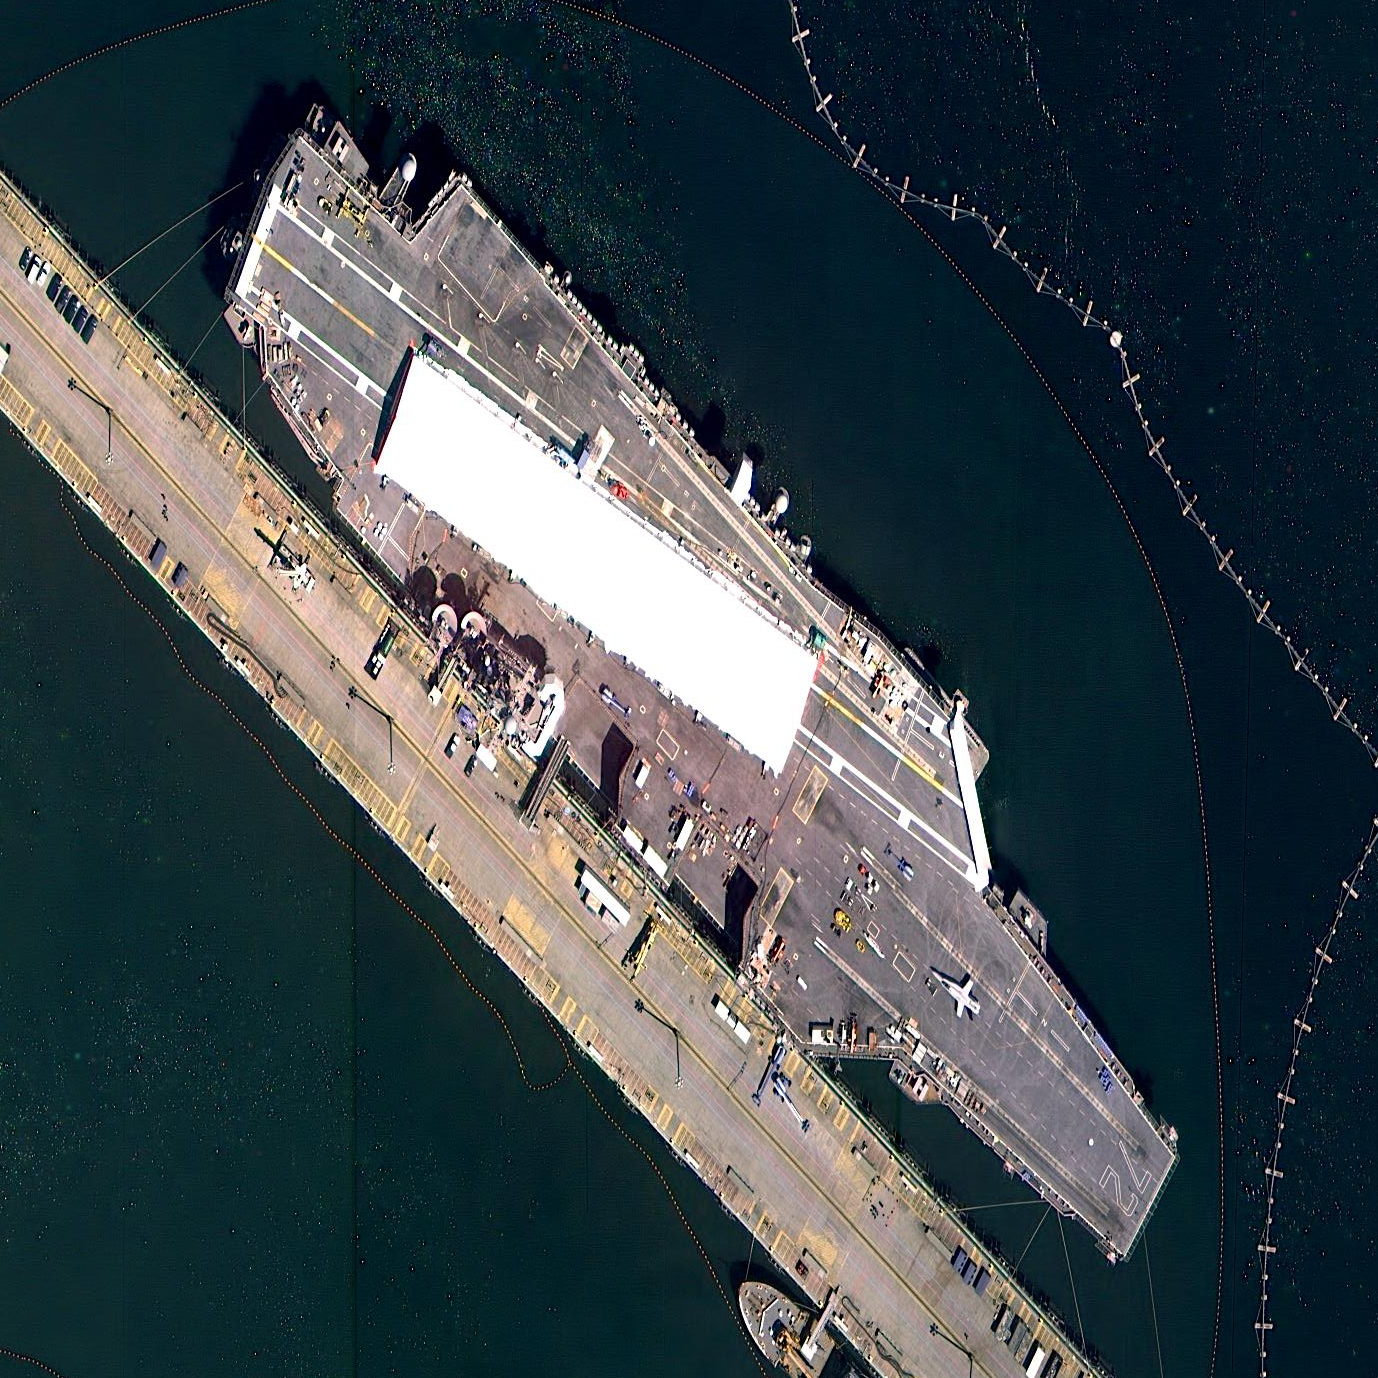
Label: aircraft_carrier